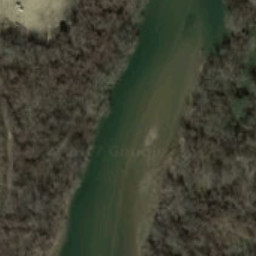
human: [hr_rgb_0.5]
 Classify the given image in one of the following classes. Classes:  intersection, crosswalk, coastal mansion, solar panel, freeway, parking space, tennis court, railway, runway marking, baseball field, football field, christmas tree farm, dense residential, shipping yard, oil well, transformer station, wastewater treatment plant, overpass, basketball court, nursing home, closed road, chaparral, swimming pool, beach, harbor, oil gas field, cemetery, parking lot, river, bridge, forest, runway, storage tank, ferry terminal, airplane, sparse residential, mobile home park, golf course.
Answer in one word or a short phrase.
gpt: river